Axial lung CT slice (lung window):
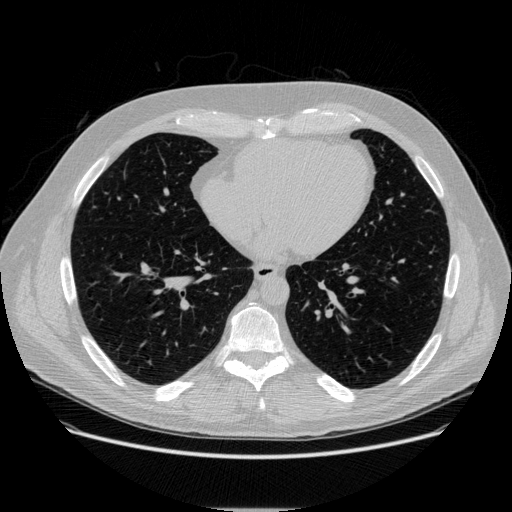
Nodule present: no